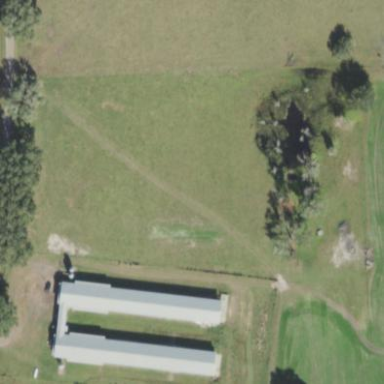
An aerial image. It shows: Feedlot in farmyard.